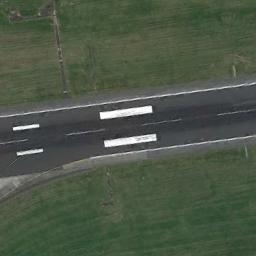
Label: runway